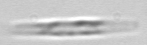
Label: pennate